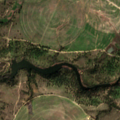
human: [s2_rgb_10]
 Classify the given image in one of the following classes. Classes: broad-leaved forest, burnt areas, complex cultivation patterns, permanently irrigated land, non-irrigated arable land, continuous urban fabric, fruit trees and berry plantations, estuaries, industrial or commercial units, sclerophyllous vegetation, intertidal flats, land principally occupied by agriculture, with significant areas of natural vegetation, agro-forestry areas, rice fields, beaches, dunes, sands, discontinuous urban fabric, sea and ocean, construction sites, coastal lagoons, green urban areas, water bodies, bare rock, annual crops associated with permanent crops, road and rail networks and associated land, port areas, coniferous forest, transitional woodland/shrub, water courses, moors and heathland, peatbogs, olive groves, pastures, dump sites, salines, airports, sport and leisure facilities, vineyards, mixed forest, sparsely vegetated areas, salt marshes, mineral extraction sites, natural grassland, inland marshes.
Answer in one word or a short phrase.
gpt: non-irrigated arable land, permanently irrigated land, pastures, broad-leaved forest, transitional woodland/shrub